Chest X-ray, PA view. Patient: 53 years old, sex M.
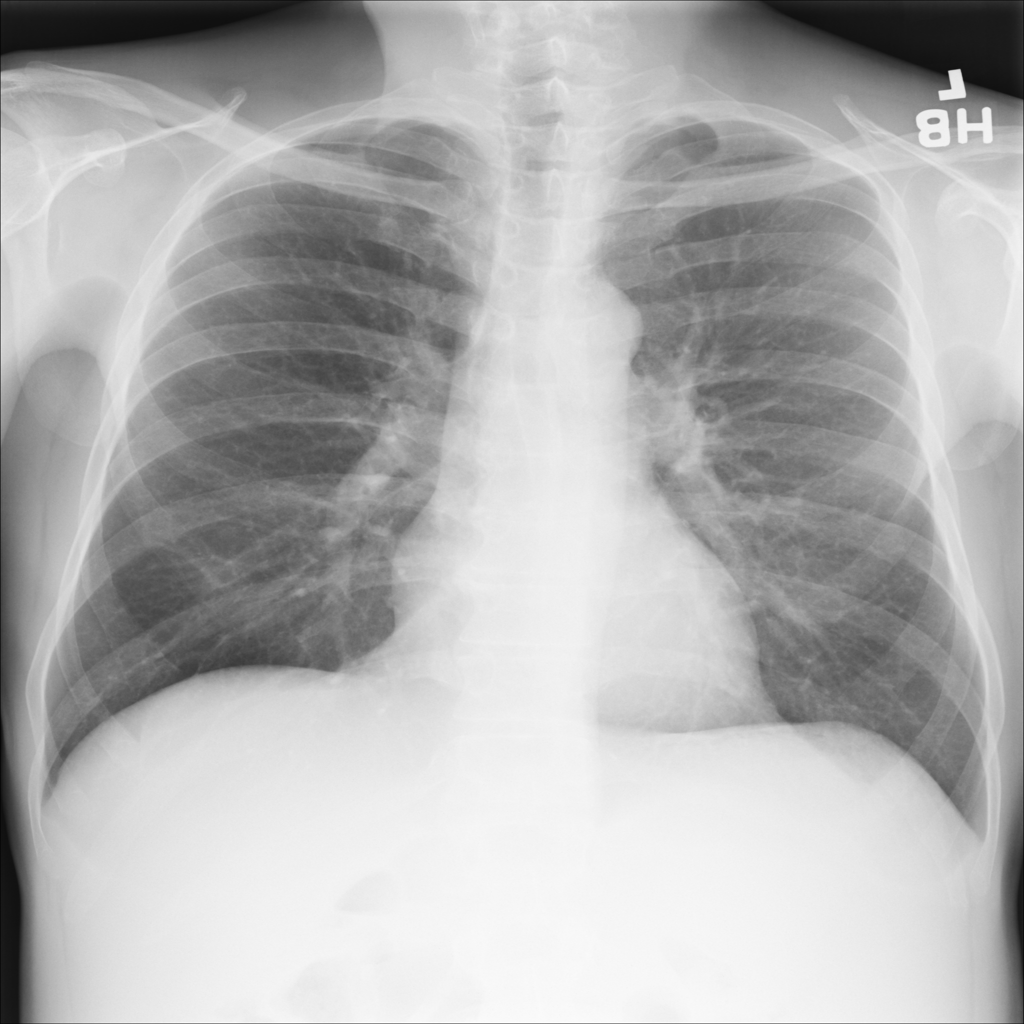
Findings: No Finding